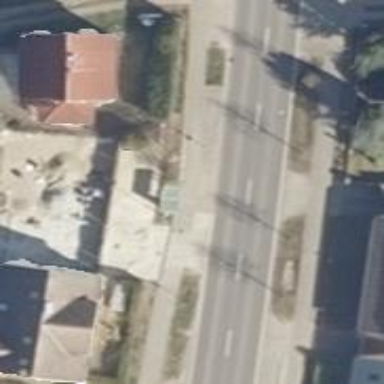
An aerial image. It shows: Secondary road with separate asphalt sidewalks and cycle lanes.